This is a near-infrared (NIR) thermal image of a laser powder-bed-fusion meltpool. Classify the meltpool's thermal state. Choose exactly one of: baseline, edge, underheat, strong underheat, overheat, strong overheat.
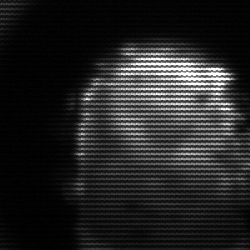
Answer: baseline